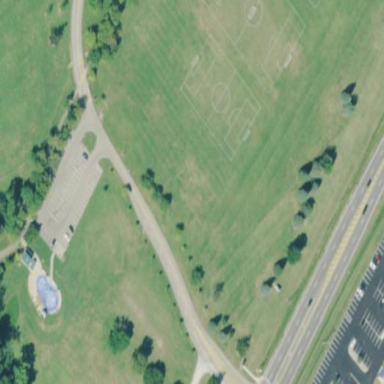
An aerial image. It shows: Soccer pitch for outdoor sports and leisure activities.